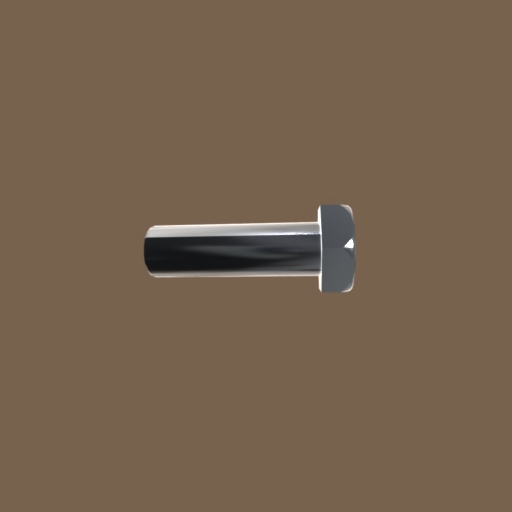
Label: bolt